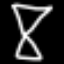
Label: hourglass